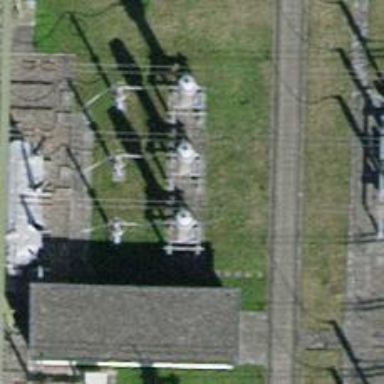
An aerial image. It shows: Bay for power line.